Question: I have the following image as a test case

When using behave, we were writing a scenario like this
'''
Given When user is logged in to the platform
When user opens the settings window
Then user should see the following values
| Field | Value |
| Currency | Reported currency |
| Conversion Method | MI recommended |
| Magnitude | Millions (6) |
| Display Null Value As | SOA_Null |
| Function Options | Excluded from export |
| Dynamic Field Labels | Excluded from export |
'''
We are now migrating to Pytest-BDD instead of Behave. But I couldn't find support for the above case in Pytest. I went through the Pytest-BDD documentation and the support they have is for Scenario Outline.
<URL>
But my case is not a Scenario Outline since I have to run this scenario only once and not iterate over the Field-Value pairs mentioned above
I also looked into github and the closest I could find was this, but this doesn't seem to be approved yet.
<URL>
Does Pytest support implementation of the above scenario in any way? Is there a workaround, if not a direct way, to handle it?
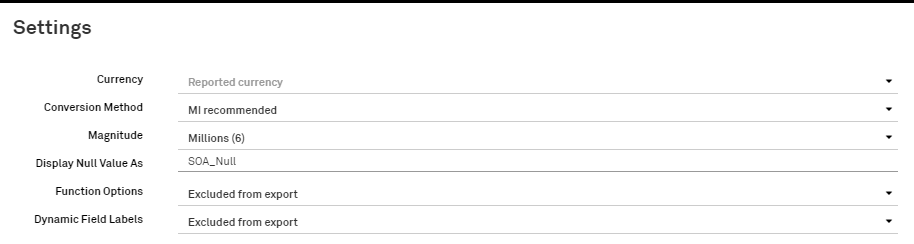
Answer: Hope this helps...
Then response should have below attributes:
'''
| attr |
| id |
| activityId |
| activityName |
| activityType |
| processDefinitionId |
| processDefinitionUrl |
| processInstanceId |
| processInstanceUrl |
| executionId |
| taskId |
| calledProcessInstanceId |
| assignee |
| startTime |
| endTime |
| durationInMillis |
| tenantId |
Then verify response attribute values:
|attr | attr_value | path |
|activityId | endProcessSubmit | data[0].activityId |
|activityType | endEvent | data[0].activityType |
@then(parsers.parse ('response should have below attributes:
{attr_table}'))
def verify_response_attributes(datatable,attr_table,query_historic_activity_instances):
query_data = query_historic_activity_instances.json()['data']
BaseTest.verify_tbl_attr(attr_table,query_data)
@then(parsers.parse('verify response attribute values:
{attr_value_table}'))
def verify_response_attribute_values(datatable,attr_value_table,query_historic_activity_instances):
query_data = query_historic_activity_instances.json()
BaseTest.verify_tbl_attr_values(attr_value_table, query_data)
@staticmethod
def verify_tbl_attr_values(table_with_header,query_data):
# datatable = parse_str_table(attr_value_table)
list_attr=BaseTest.get_tbl_attr_values(table_with_header)
# for row in range(len(datatable.rows)):
# attr = list(datatable.rows[row].values())[0]
# attr_val = list(datatable.rows[row].values())[1]
# path = list(datatable.rows[row].values())[2]
for i in range(len(list_attr)):
attr = list_attr[i][0]
attr_val = list_attr[i][1]
path = list_attr[i][2]
for match in parse(path).find(query_data):
assert attr_val == match.value, "The expected %s and Actual %s for %s Dint match" % (
attr_val, match.value, attr)
@staticmethod
def get_tbl_attr_values(table_with_header):
datatable = parse_str_table(table_with_header)
list_attr_val = []
for row in range(len(datatable.rows)):
list_attr_val.append(list(datatable.rows[row].values()))
return list_attr_val
@staticmethod
def verify_tbl_attr(table_with_header,query_data):
list_attr = BaseTest.get_tbl_attr(table_with_header)
for i in range(len(query_data)):
for j in range(len(list_attr)):
assert list_attr[j] in query_data[i],"Response don't have %s" % list_attr[j]
@staticmethod
def get_tbl_attr(table_with_header):
datatable = parse_str_table(table_with_header)
list_attr = []
for row in datatable.rows:
for item in row:
list_attr.append(row[item])
return (list_attr)
@staticmethod
def verify_tbl_attr_by_column(table_with_header):
datatable = parse_str_table(table_with_header)
list_attr = []
for column in datatable.columns.values():
list_attr.append(column)
return (list_attr)
'''